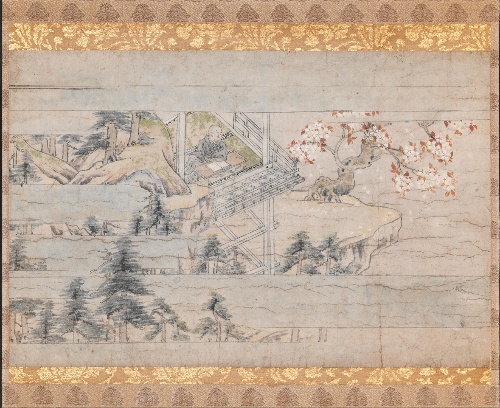
Date: ca. 1400
Object type: Hanging scroll section
Classification: Paintings
Medium: Section of scroll 1 from a set of 3; ink, color, and gold on paper
Culture: Japan
Period: Muromachi period (1392–1573)
Dimensions: Image: 12 x 18 1/4 in. (30.5 x 46.4 cm)
Overall with rollers: 45 x 18 7/8 in. (114.3 x 47.9 cm)
Department: Asian Art
Credit line: Purchase, Friends of Asian Art Gifts, 2005
Accession year: 2005
Repository: Metropolitan Museum of Art, New York, NY
Tags: Monks|Men